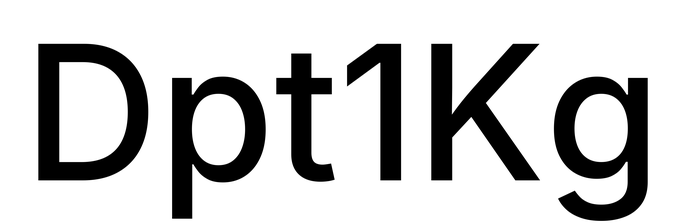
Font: Inter_Medium